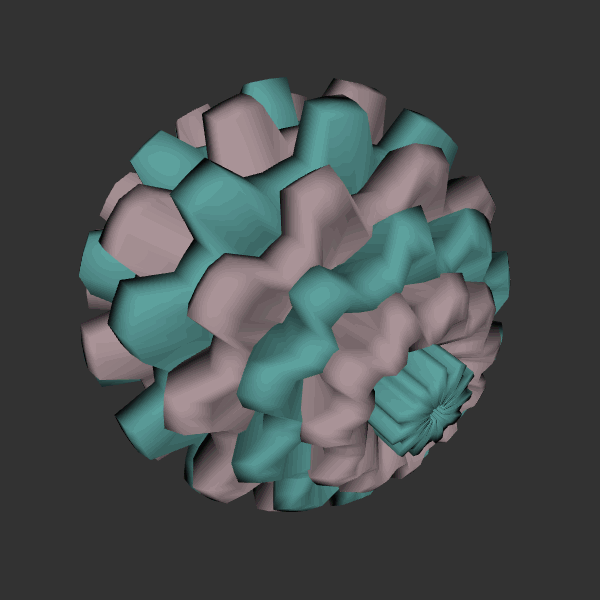
Background: dark